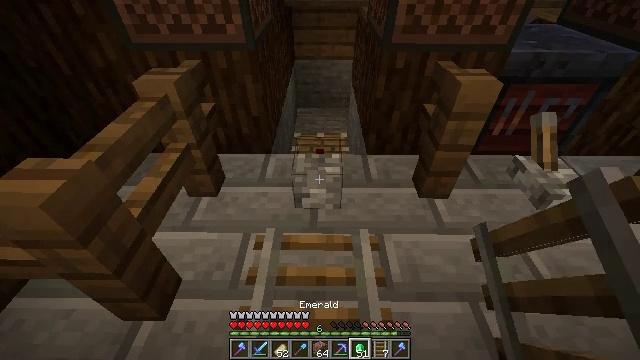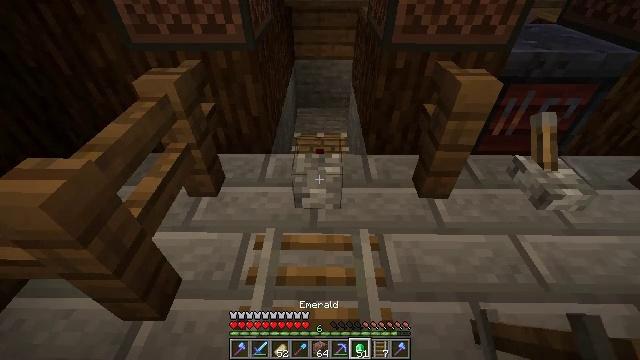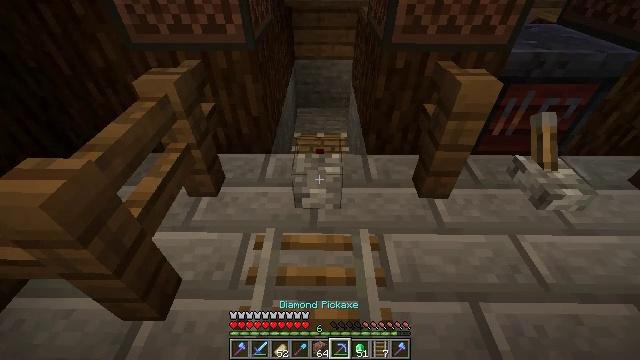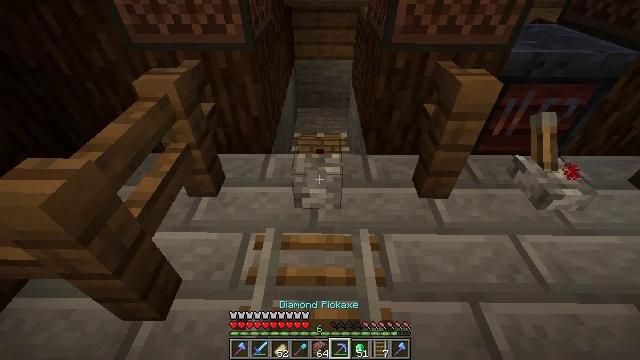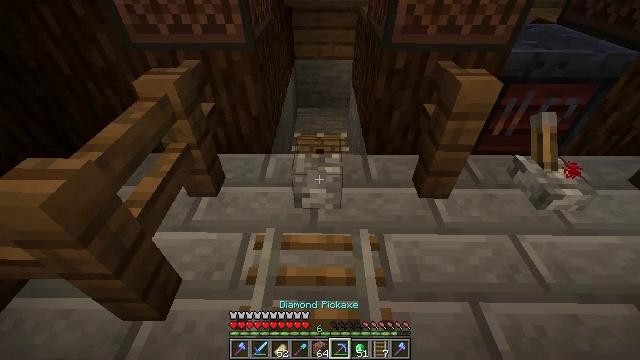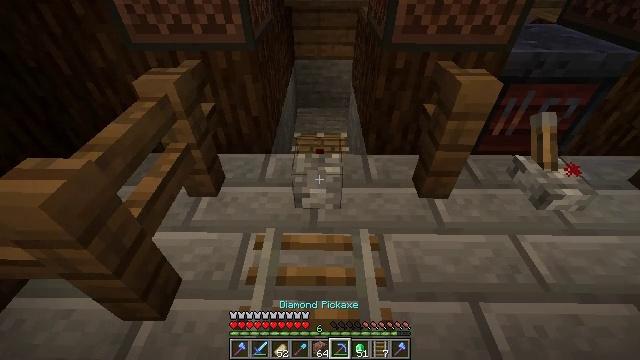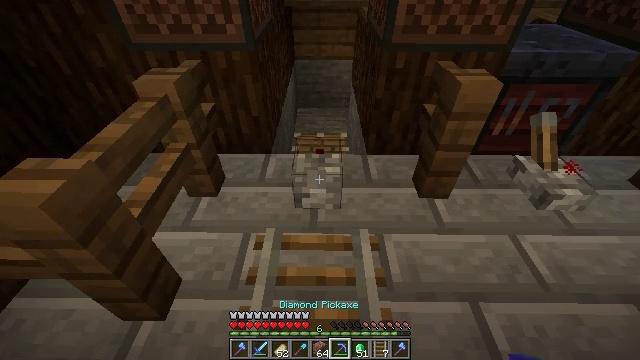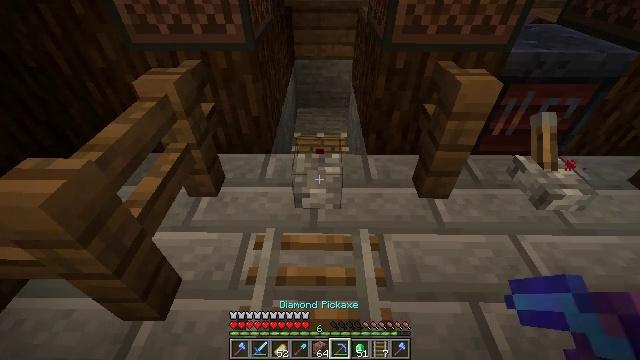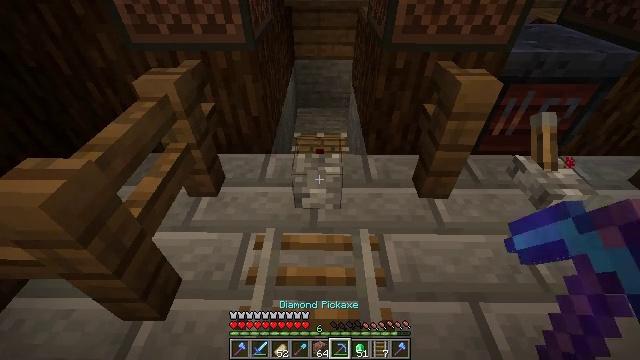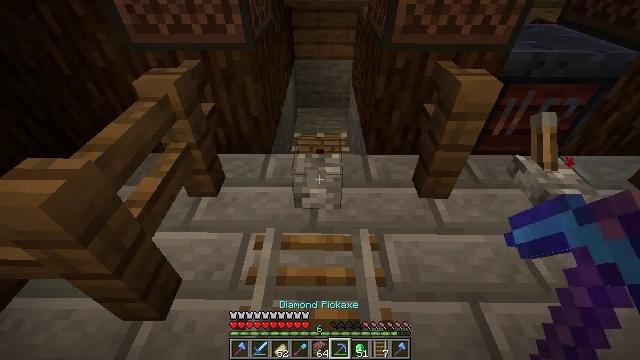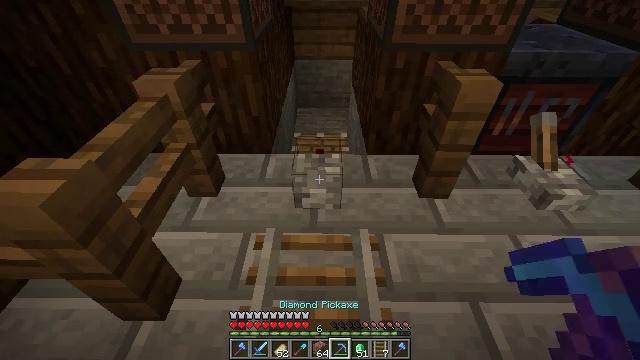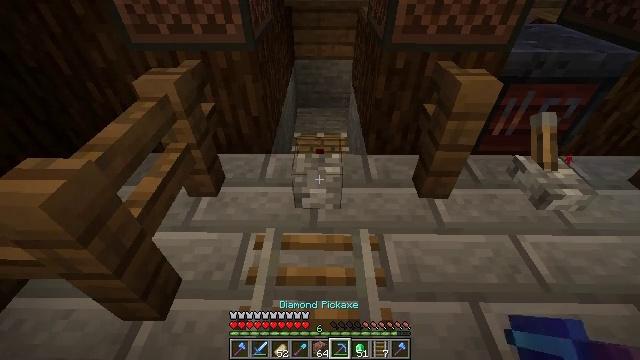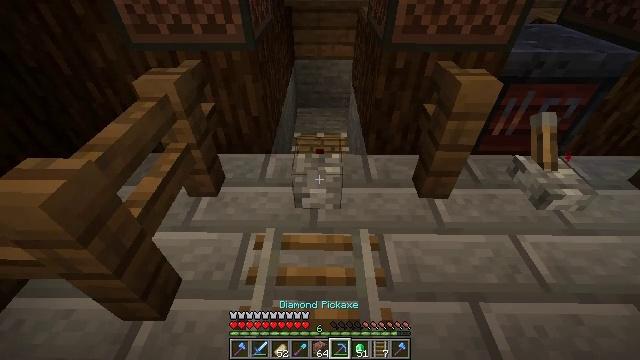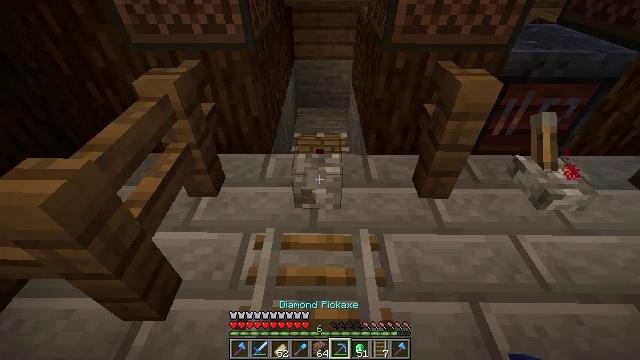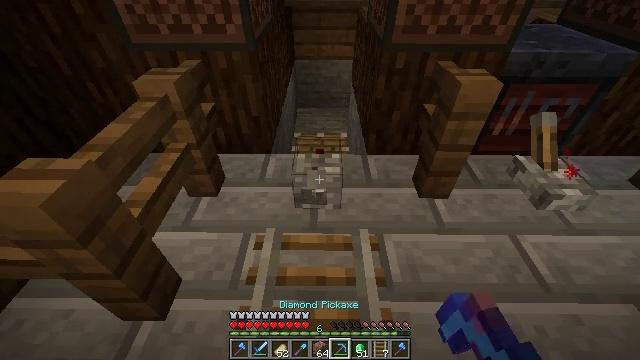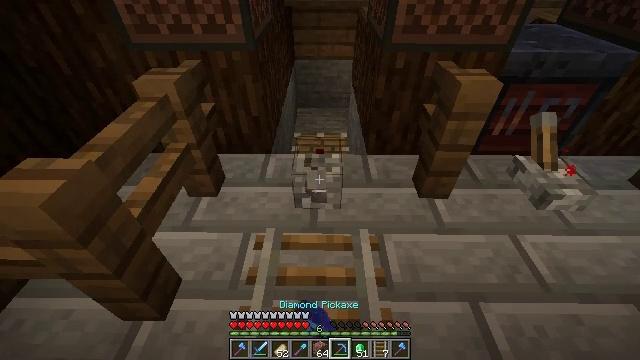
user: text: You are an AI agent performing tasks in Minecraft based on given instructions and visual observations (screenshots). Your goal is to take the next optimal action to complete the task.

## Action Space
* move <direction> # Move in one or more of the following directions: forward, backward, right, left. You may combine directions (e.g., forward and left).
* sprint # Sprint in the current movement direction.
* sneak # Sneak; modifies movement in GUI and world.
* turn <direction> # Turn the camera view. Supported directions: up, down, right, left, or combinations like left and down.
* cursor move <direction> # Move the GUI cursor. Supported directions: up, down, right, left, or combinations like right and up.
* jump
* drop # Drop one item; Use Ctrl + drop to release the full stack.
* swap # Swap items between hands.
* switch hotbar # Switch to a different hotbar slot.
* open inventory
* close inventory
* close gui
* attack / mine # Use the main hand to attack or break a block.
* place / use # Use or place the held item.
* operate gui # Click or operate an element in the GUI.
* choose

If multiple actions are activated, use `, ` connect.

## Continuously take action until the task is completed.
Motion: motion action
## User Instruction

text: Gather the lever into your inventory.
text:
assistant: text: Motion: no_op
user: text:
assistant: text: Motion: no_op
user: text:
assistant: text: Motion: no_op
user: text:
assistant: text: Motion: no_op
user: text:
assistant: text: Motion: no_op
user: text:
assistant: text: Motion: no_op
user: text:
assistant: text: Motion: no_op
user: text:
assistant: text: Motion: no_op
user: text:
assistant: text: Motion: no_op
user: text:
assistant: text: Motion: no_op
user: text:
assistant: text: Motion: no_op
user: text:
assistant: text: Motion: no_op
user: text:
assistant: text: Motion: attack / mine
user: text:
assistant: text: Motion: attack / mine
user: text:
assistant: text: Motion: attack / mine
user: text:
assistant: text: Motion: attack / mine
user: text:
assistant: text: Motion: no_op
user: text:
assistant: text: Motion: no_op
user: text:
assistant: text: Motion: no_op
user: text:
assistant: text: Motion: no_op
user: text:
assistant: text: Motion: no_op
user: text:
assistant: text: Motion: attack / mine
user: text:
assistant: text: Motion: attack / mine
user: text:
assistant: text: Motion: attack / mine
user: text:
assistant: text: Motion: attack / mine
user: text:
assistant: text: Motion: attack / mine
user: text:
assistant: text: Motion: attack / mine
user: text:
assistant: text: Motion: attack / mine
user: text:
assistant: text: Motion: attack / mine
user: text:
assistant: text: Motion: attack / mine